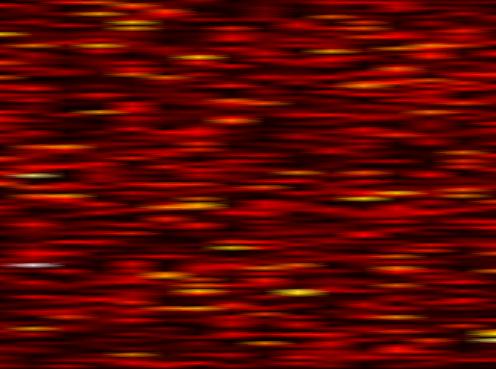
Label: UFMC